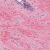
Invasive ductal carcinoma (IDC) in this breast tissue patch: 0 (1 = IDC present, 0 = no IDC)